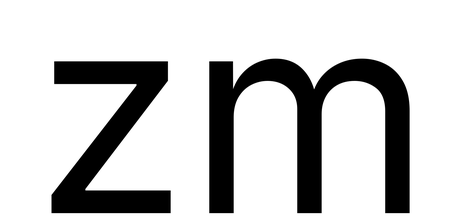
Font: Inter_Regular